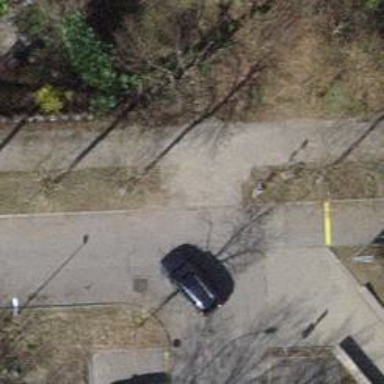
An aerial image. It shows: Footway.